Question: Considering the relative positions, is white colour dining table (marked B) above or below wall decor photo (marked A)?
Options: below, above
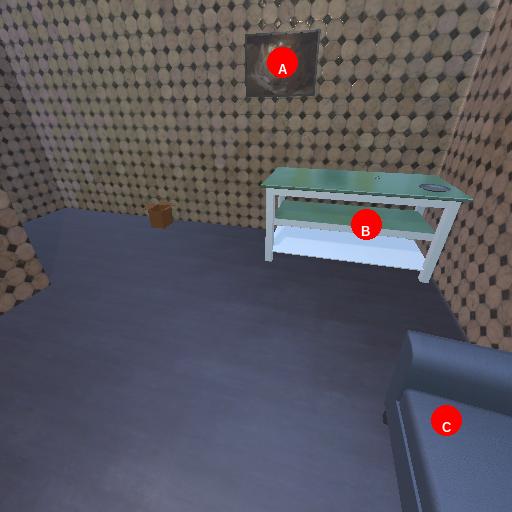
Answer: below